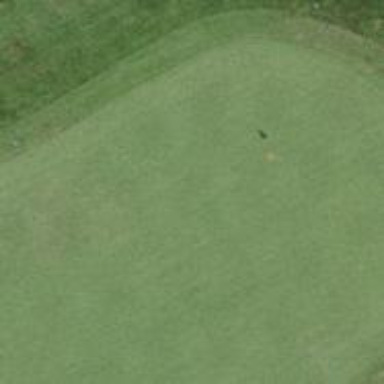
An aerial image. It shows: Green golf area with grass land use.